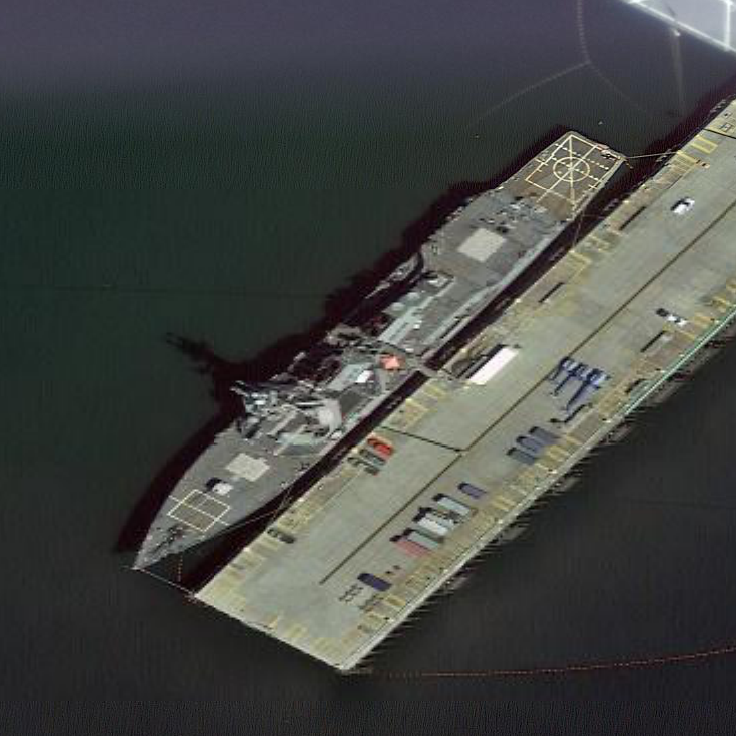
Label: Arleigh_Burke-class_destroyer